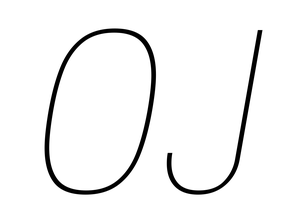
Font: Poppins-ThinItalic